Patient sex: M
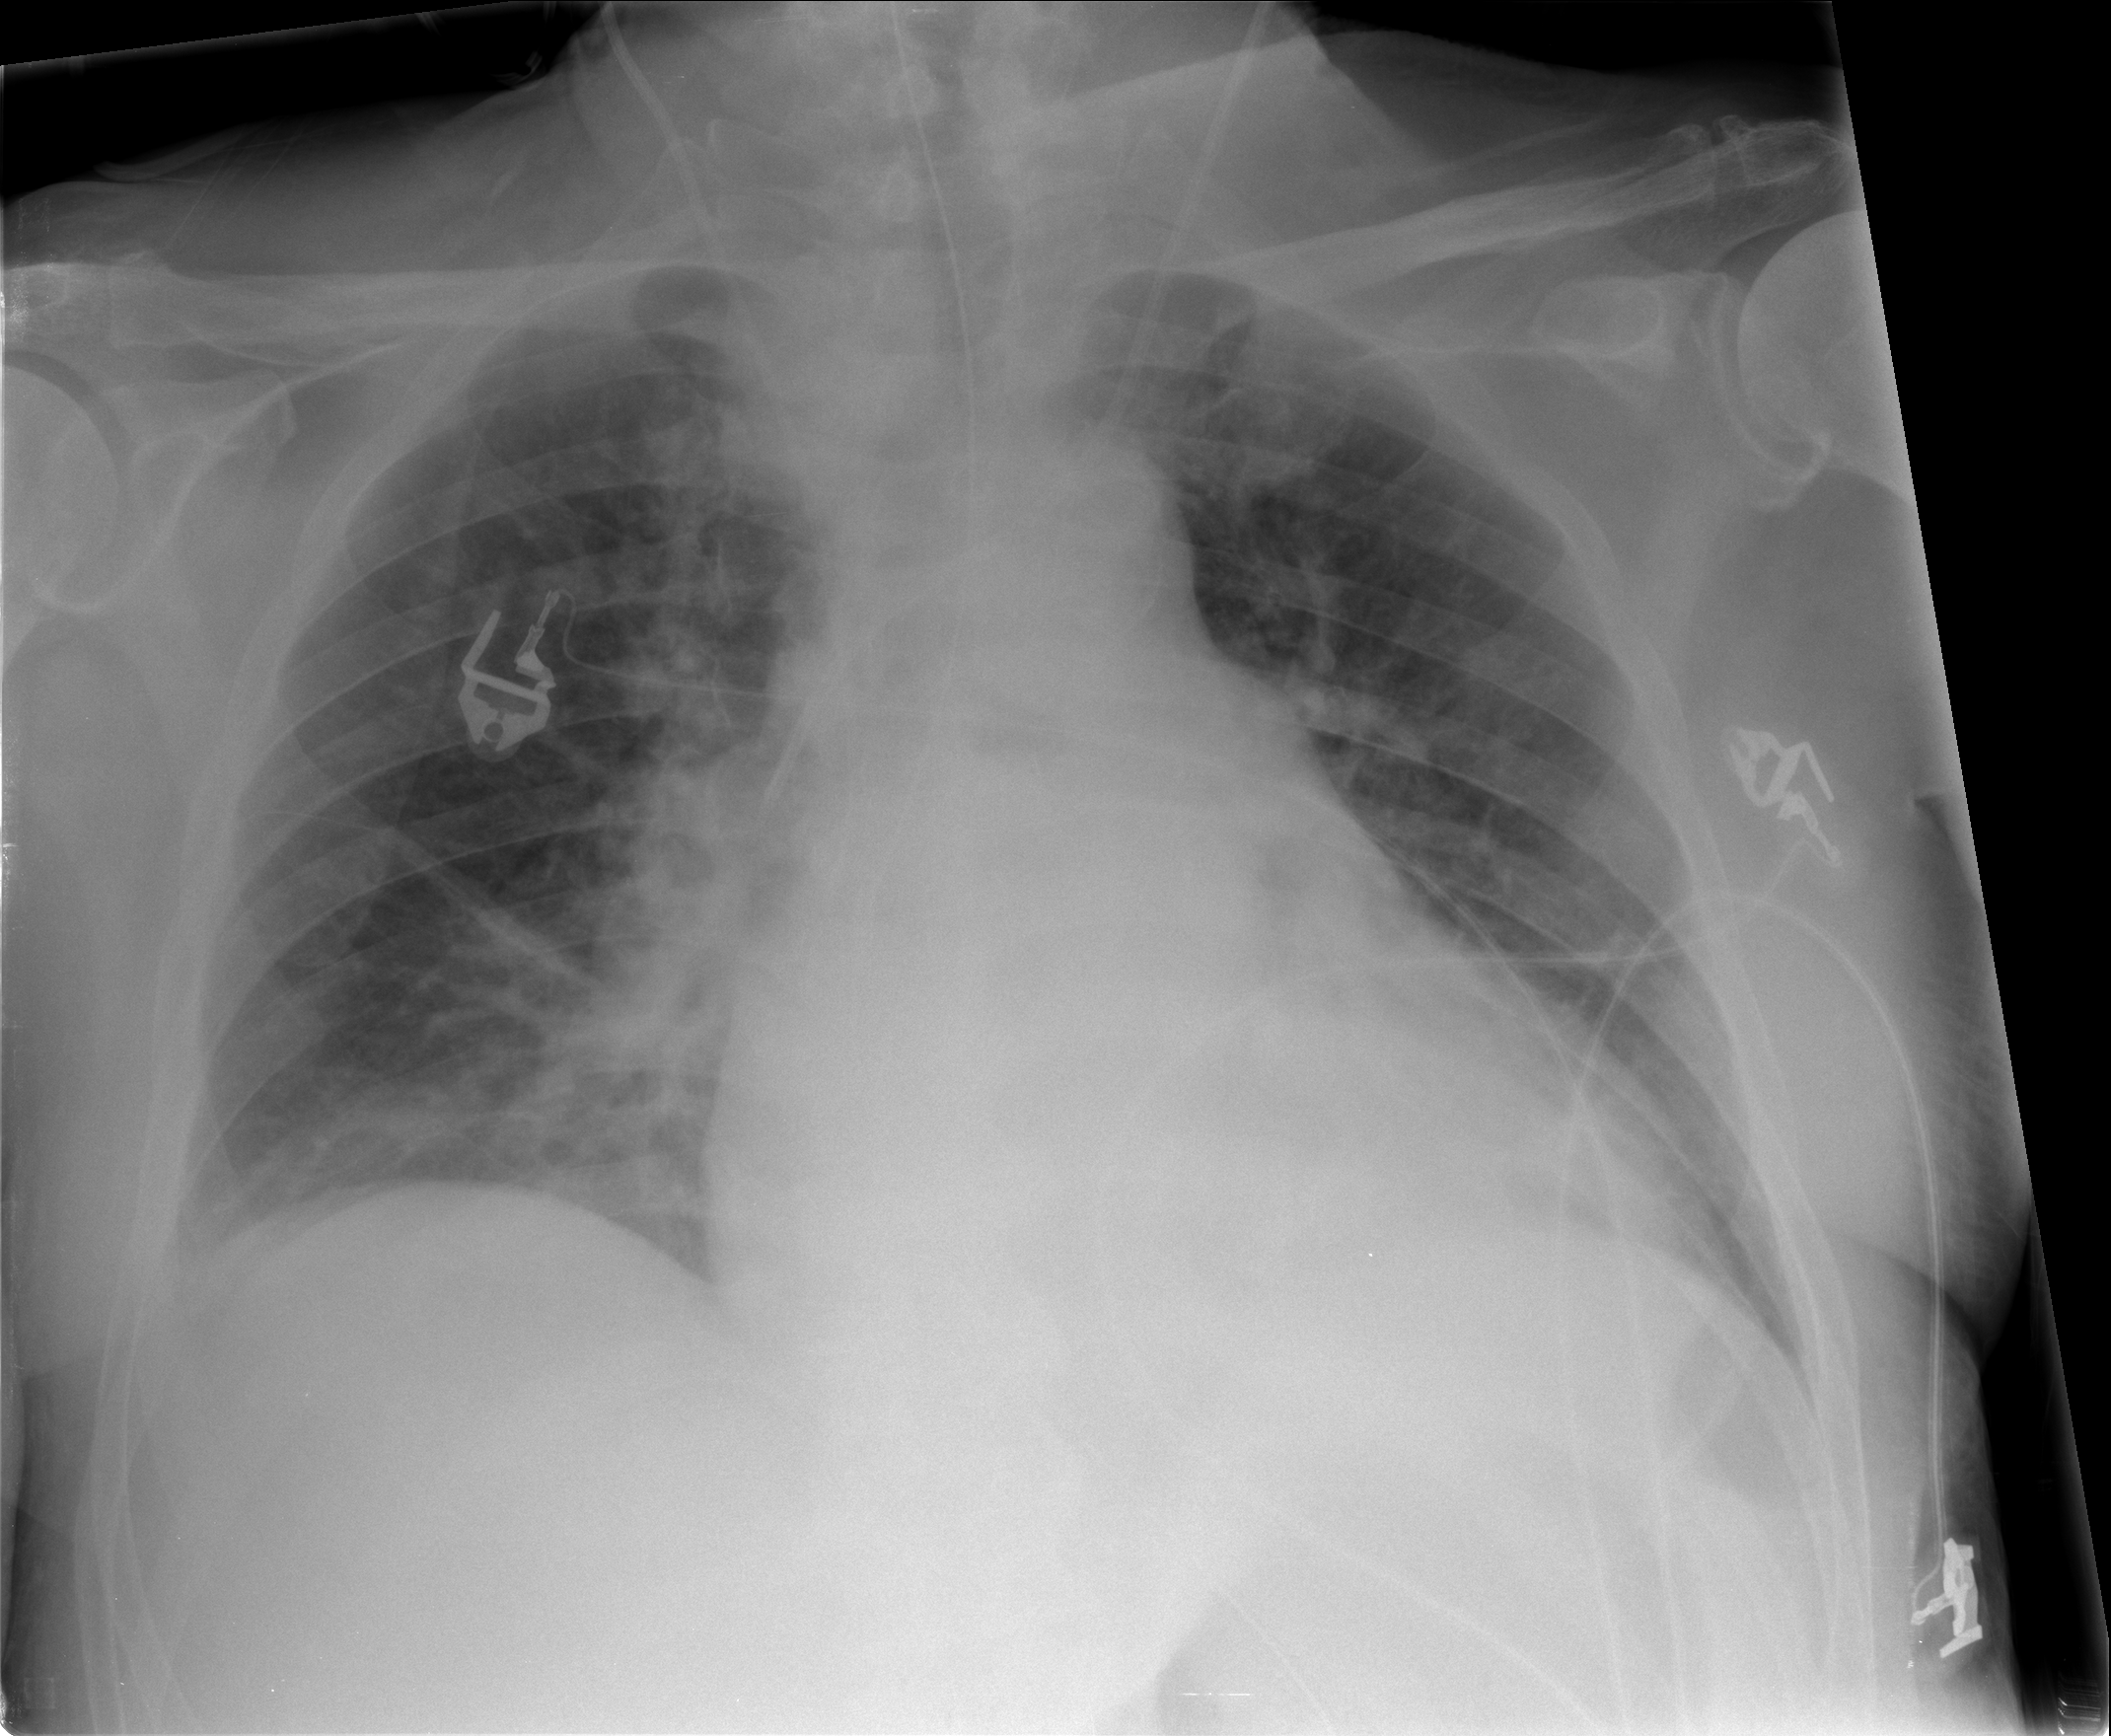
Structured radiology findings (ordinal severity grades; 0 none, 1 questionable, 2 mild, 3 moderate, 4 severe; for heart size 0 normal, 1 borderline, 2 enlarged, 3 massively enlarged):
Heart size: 2
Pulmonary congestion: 1
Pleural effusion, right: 0
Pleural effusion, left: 0
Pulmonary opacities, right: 0
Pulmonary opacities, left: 0
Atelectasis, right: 2
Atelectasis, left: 0